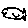
Label: fish